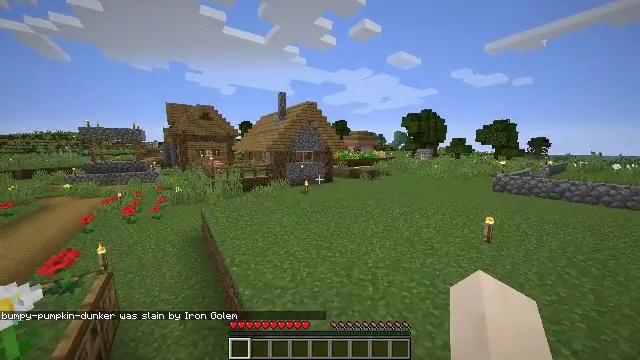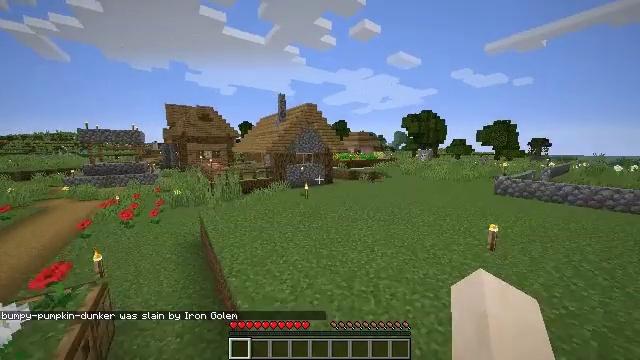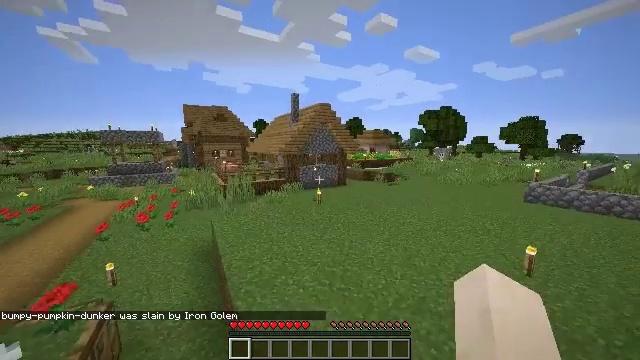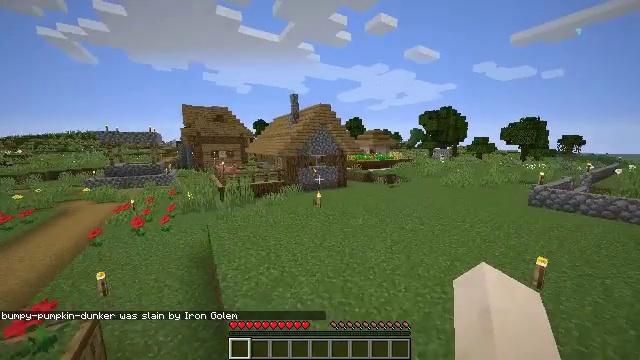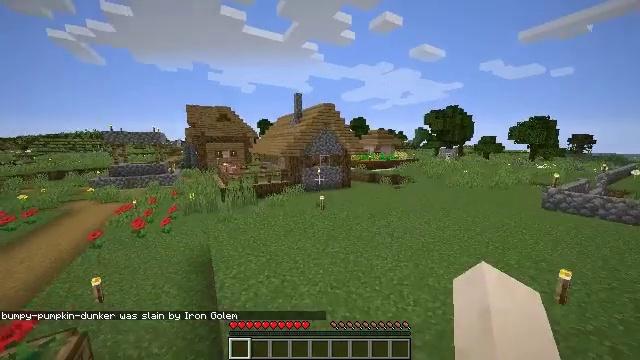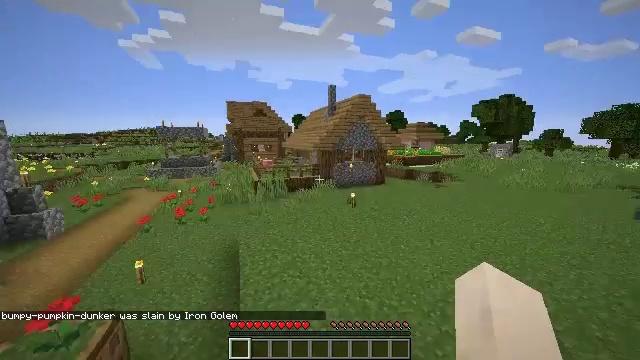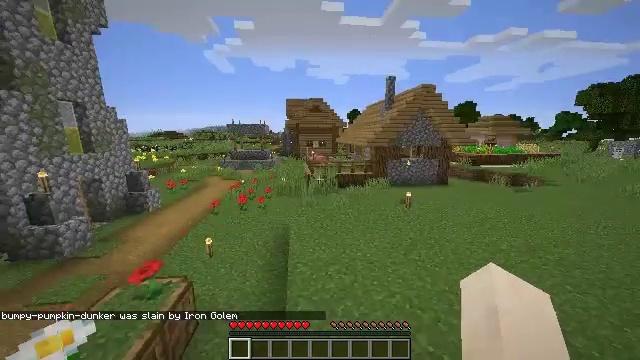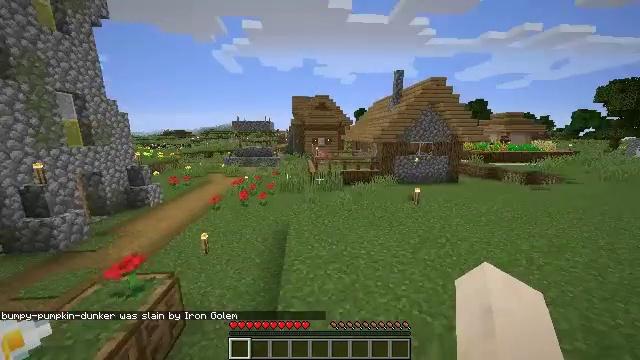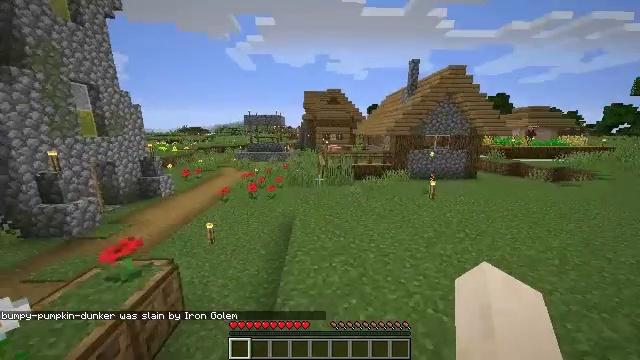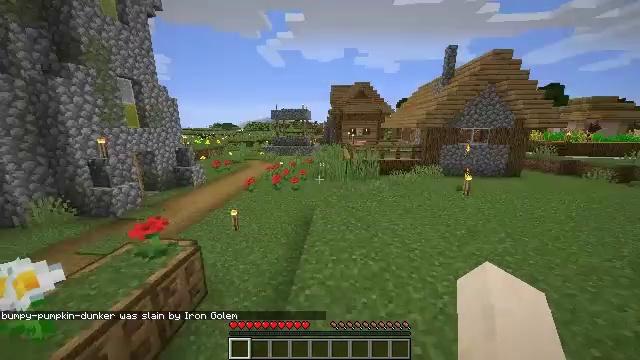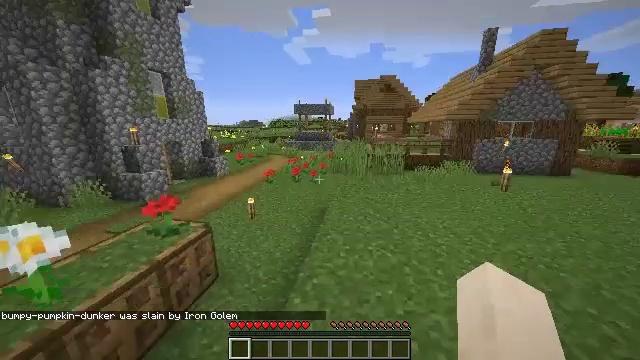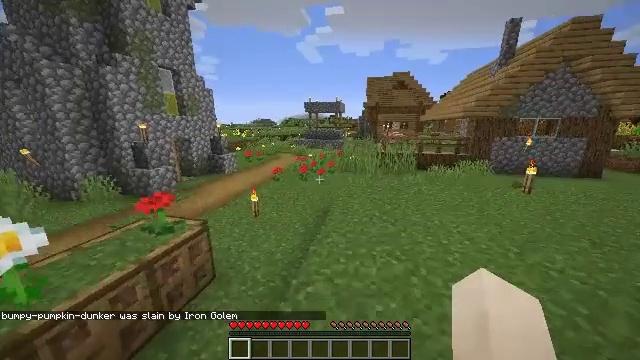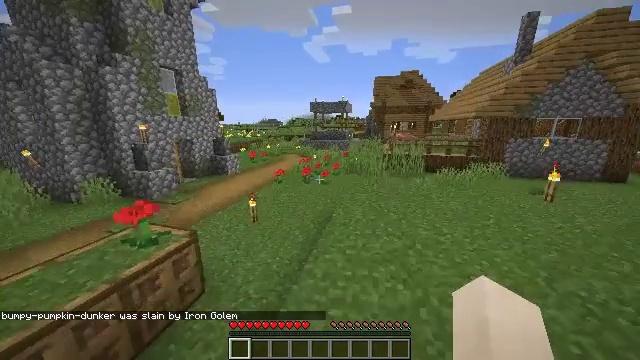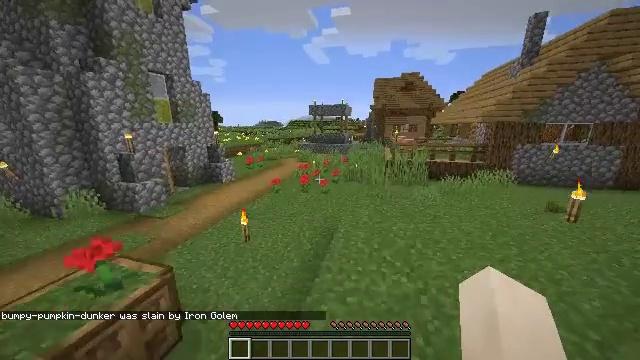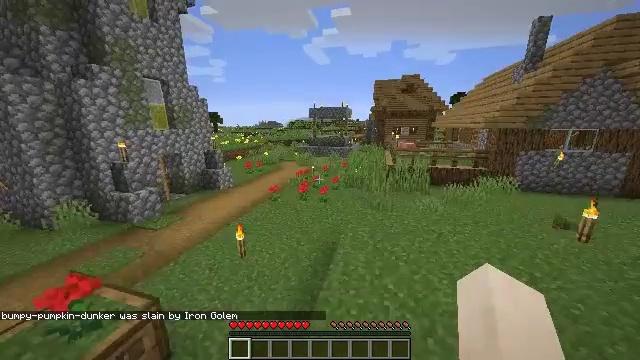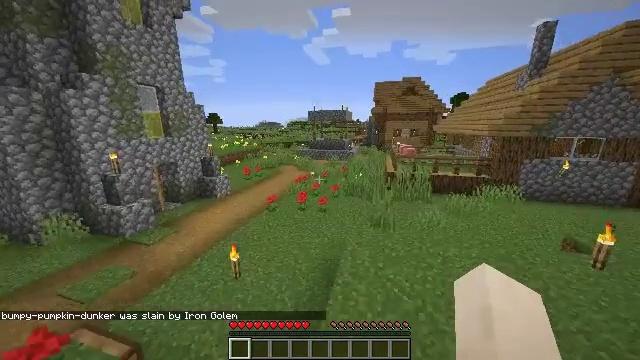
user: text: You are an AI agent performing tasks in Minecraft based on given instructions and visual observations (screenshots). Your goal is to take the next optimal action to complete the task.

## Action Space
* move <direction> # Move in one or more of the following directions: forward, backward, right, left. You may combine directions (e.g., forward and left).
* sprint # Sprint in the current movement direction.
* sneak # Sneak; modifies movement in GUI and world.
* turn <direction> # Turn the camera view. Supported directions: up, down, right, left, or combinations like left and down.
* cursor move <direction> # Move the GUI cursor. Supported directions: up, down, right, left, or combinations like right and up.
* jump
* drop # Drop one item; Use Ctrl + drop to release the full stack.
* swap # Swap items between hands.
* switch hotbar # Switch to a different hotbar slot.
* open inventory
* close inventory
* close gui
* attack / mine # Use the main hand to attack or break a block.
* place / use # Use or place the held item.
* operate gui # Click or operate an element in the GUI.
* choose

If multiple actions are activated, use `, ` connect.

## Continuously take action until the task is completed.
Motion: motion action
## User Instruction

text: Remove the red wool from its place.
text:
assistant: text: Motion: move forward, jump
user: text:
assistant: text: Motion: move forward, turn left
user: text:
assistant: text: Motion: move forward
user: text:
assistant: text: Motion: move forward, turn left
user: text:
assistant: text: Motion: move forward, turn left and down
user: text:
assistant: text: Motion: move forward, turn left and down
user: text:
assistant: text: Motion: move forward, turn left
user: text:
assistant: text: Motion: move forward, sprint, turn left
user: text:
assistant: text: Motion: move forward, sprint, turn left and down
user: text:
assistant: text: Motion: move forward, turn left
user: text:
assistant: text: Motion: move forward, turn left
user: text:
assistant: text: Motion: move forward, turn left
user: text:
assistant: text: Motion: move forward, jump
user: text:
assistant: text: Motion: move forward, jump
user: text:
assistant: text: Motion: move forward, jump
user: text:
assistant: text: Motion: move forward, jump
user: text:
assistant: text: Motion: move forward
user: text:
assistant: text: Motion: move forward
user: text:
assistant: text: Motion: move forward
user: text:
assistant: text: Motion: move forward
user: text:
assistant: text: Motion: move forward
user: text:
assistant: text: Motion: move forward
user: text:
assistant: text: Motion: move forward
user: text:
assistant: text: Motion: move forward
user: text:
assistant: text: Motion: move forward
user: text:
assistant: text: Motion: move forward, jump
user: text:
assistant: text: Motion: move forward, jump
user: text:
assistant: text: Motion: move forward, jump
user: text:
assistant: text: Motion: move forward, jump
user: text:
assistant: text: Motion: move forward, jump